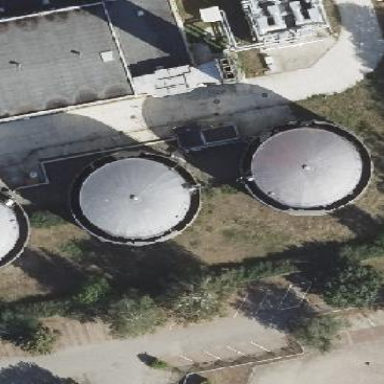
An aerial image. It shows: Building identified as silo.